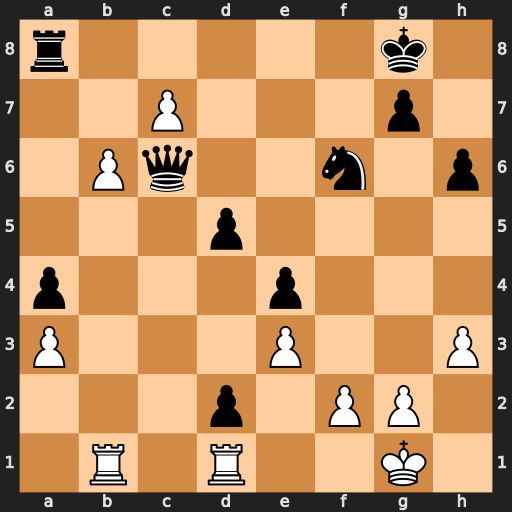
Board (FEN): r5k1/2P3p1/1Pq2n1p/3p4/p3p3/P3P2P/3p1PP1/1R1R2K1
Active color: w
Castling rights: -
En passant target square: -
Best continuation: b7 Re8 b8=Q